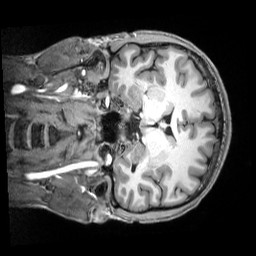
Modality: T1w
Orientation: coronal
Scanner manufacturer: siemens
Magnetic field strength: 3 T
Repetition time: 2.5 s
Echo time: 0.00343 s